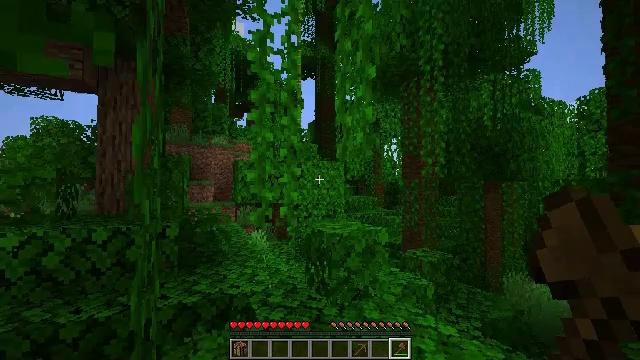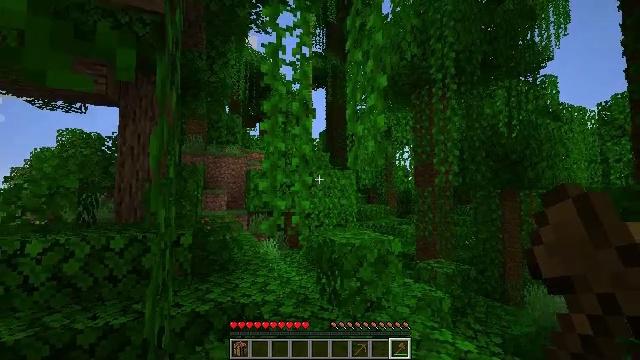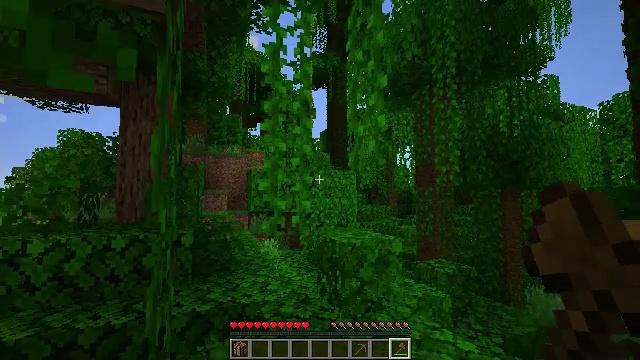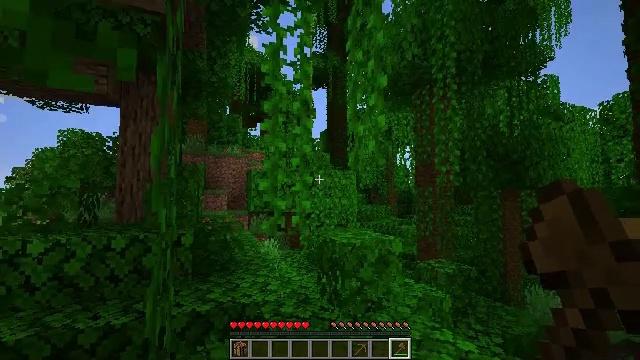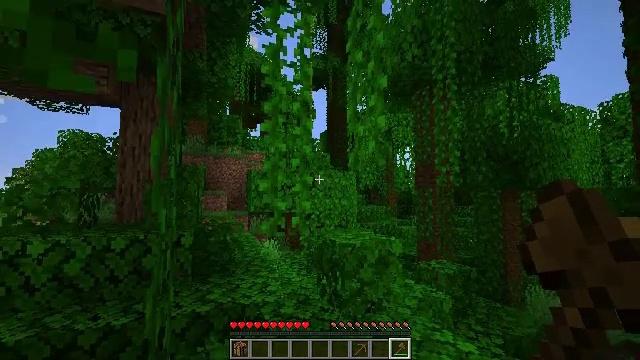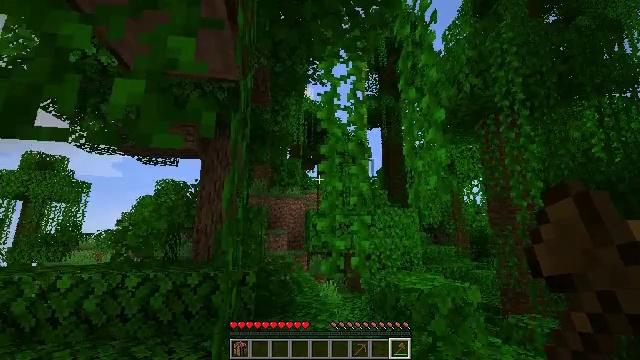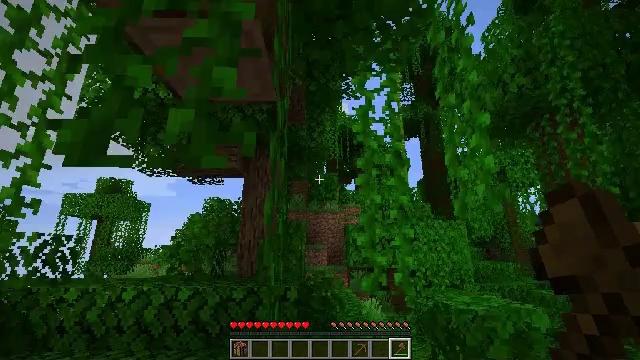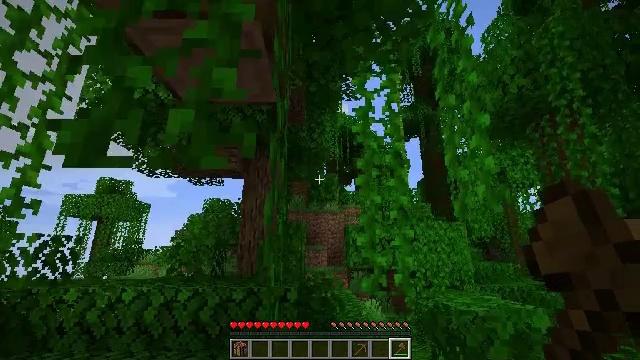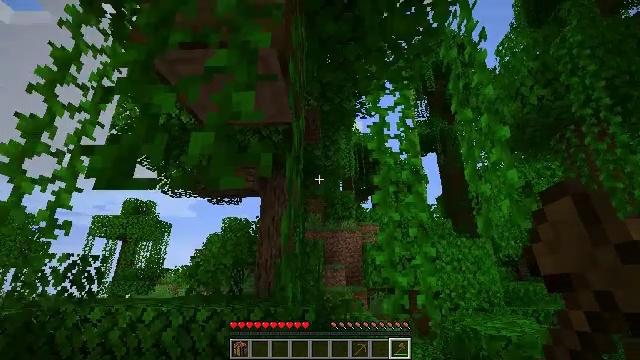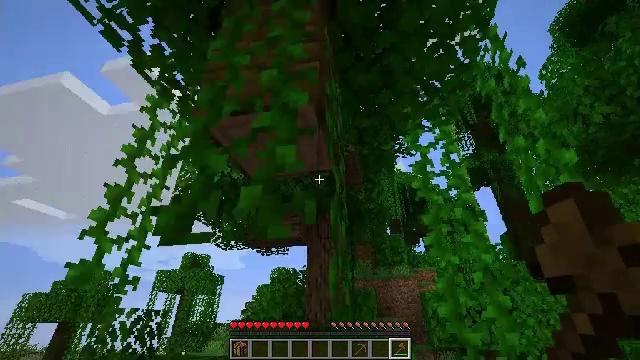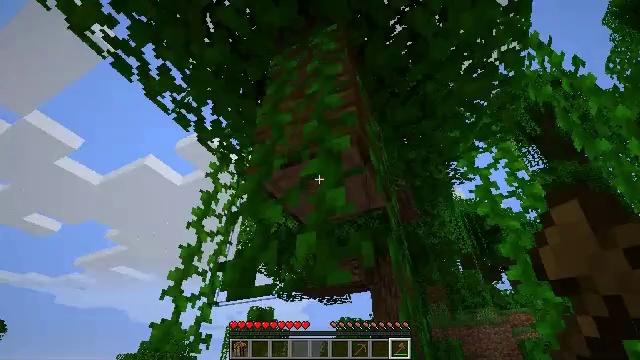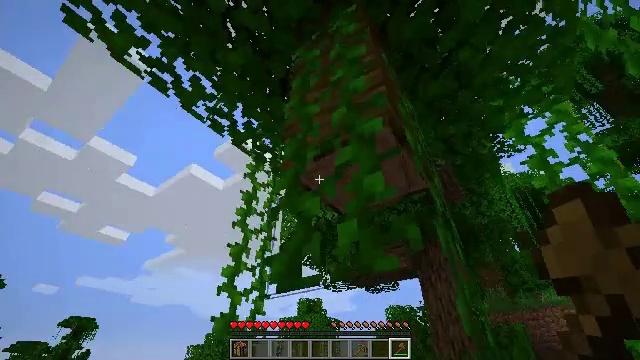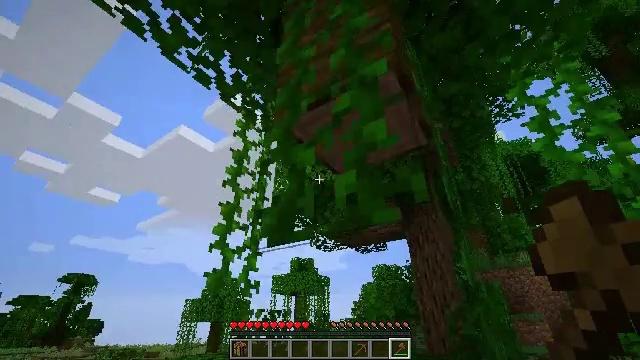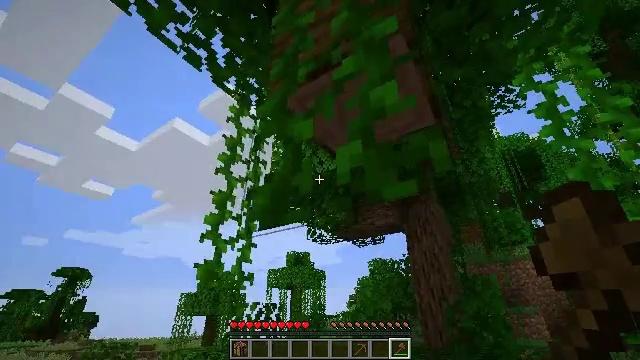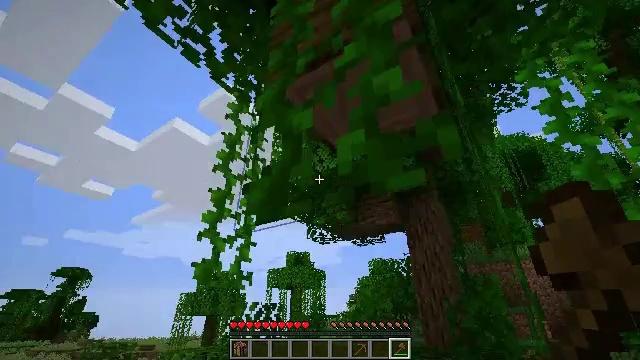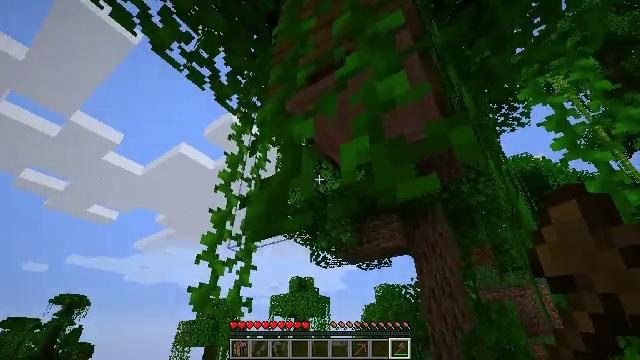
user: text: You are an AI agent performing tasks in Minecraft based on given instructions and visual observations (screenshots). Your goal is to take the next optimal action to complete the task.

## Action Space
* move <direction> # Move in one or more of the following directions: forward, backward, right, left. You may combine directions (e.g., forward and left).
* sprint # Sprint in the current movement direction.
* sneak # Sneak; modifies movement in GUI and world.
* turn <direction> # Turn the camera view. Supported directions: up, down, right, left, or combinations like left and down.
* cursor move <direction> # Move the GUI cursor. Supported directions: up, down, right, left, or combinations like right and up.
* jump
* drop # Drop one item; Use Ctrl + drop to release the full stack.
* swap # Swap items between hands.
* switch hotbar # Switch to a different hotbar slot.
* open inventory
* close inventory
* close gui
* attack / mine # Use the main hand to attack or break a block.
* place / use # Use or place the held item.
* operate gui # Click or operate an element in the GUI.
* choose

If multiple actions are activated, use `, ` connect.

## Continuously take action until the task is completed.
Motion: motion action
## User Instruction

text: Gather vines from trees or structures.
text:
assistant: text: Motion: turn left and up
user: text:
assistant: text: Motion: no_op
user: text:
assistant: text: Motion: no_op
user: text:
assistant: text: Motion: no_op
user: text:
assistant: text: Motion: turn left and up
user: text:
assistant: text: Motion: turn left and up
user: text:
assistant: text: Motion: no_op
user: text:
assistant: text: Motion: turn left and up
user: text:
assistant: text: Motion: turn left and up
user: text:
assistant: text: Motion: turn left and up
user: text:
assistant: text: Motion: move forward, turn left and down
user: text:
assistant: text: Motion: move forward, turn right and down
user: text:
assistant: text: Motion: move forward, turn down
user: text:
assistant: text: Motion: no_op
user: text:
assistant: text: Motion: turn up
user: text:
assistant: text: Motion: turn left and up
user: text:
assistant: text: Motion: turn left and up
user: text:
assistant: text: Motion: turn right and up
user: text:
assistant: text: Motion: turn right and up
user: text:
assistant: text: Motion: no_op
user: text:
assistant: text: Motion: attack / mine
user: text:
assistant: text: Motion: attack / mine
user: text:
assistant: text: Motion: attack / mine
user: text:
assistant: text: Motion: attack / mine
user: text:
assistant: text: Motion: turn right and down, attack / mine
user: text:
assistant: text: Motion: turn right and down, attack / mine
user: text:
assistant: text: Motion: attack / mine
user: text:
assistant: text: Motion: turn right and down, attack / mine
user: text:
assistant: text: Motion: attack / mine
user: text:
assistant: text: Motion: attack / mine